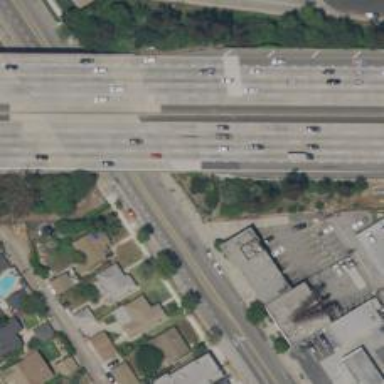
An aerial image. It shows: Bridge over motorway.